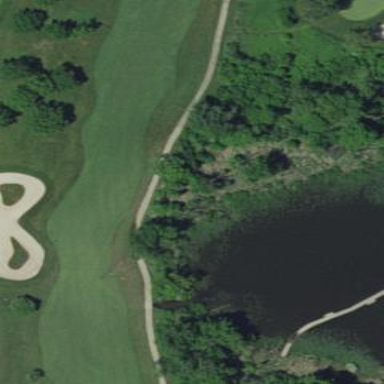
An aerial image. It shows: Grassy area designated as golf fairway.